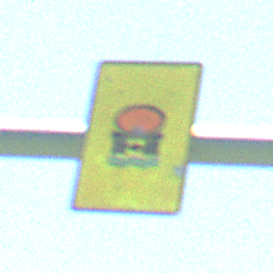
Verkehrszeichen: FahrzeugeMitWassergefaehrdenderLadungOhnePfeilsymbol
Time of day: Midday
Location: Outdoor (Nature)
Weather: Clear
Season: Summer
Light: Natural